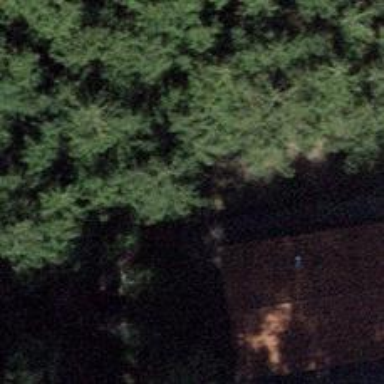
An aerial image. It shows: Hut.